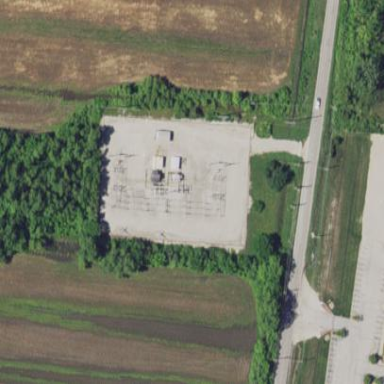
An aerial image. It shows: Distribution-level power substation.